Question: I want it to be at 0 on the y-axis, that is what I mean by flat to the ground.
I am making the floor of my game in android, I am using opengl es 1. I have a square I am using as the floor, so obviously I want it to be flat to the ground. I want the y-axis to be 0, but whenever I set it to this the square isn't on the screen. But if I set all of the y-axis to 0.1 then the square is hovering from the center of the screen to the top right corner, not flat to the ground.
This is the vertices array:
'''
float w = 10;
float h = 10;
float vertices[] ={
0f, 0.1f, 0f,
w, 0.1f, 0f,
0f, 0.1f, -h,
w, 0.1f, -h
};
'''
I am then storing it in the normal float buffer:
'''
ByteBuffer vbb = ByteBuffer.allocateDirect(vertices.length * 4);
vbb.order(ByteOrder.nativeOrder());
mFVertexBuffer = vbb.asFloatBuffer();
mFVertexBuffer.put(vertices);
mFVertexBuffer.position(0);
'''
And then when it comes to drawing it:
'''
gl.glDrawElements( GL10.GL_TRIANGLES,2*3, GL10.GL_UNSIGNED_BYTE, mIndexBuffer);
'''
And this is setting up the frustum, which I don't think should make a difference but...
'''
public void onSurfaceChanged(GL10 gl, int width, int height) {
gl.glViewport(0, 0, width, height);
float aspectRatio;
float zNear =.1f;
float zFar = 1000f;
float fieldOfView = 1f;
float size;
gl.glEnable(GL10.GL_NORMALIZE);
aspectRatio=(float)width/(float)height;
gl.glMatrixMode(GL10.GL_PROJECTION);
size = zNear * (float)(Math.tan((double)(fieldOfView/2.0f)));
gl.glFrustumf(-size, size, -size /aspectRatio,
size /aspectRatio, zNear, zFar);
gl.glMatrixMode(GL10.GL_MODELVIEW);
}
'''
Why is it not flat? and why when the y-axis is 0, does it disappear?
I am tring to achieve this:

Where the white section is the floor.
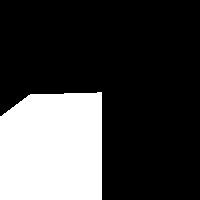
Answer: Your object is "disappearing", because your object has no height.
It's like if you were holding an infinitely thin piece of paper flat in front of your eyes. If the paper is above or below your field of vision, then you can see it, but if you put it exactly parallel to your eyes, you wouldn't be able to see it.
It's not really clear to me what you expect it to look like. How do you want this floor to look, will you be looking at it from above, or from an angle? Do you want it to fill from the center of the screen to the bottom? Maybe a mockup image could really help explain what you're trying to achieve.